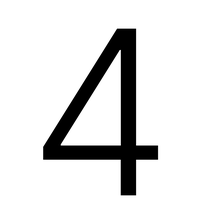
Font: Inter_Light